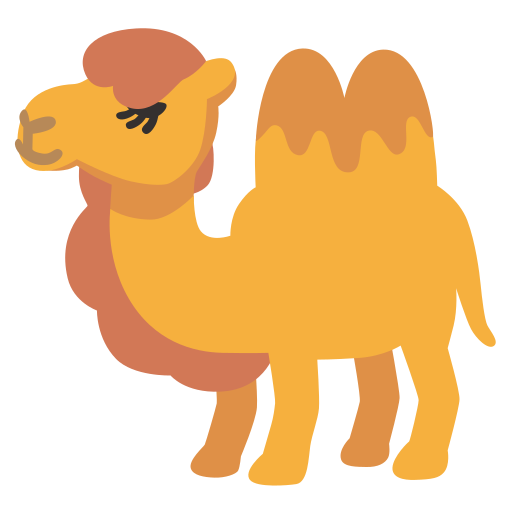
Emoji: 🐫